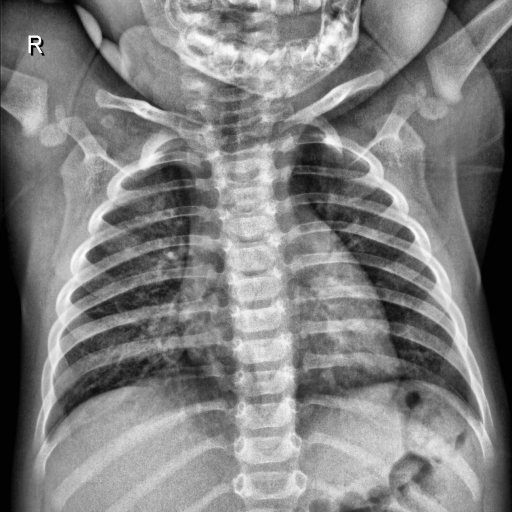
Finding: NORMAL